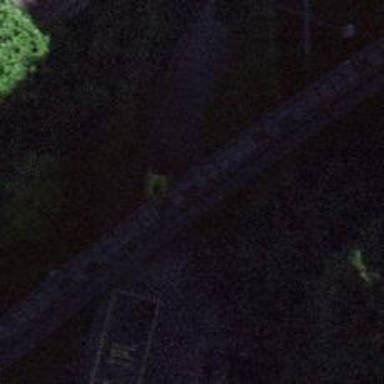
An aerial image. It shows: Funicular railway bridge with one track.